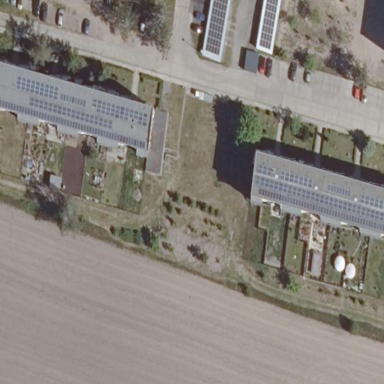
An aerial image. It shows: Residential building with small solar photovoltaic panel generator providing electricity.